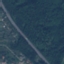
Land use / land cover: Highway